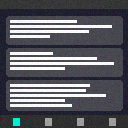
Screen state: on